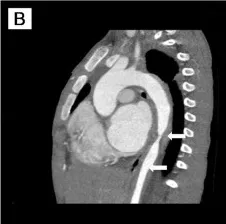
(B-E) MPR images of thoracic CTA. (B) Sagittal view of CTA demonstrated stenosis of the descending aorta and upper abdominal aorta with thickening of the vascular wall.
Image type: radiology (ct)